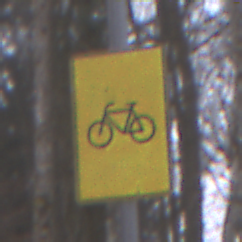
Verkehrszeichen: RadverkehrOhnePfeilsymbol
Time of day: Midday
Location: Outdoor (Nature)
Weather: Overcast
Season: Autumn
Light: Natural